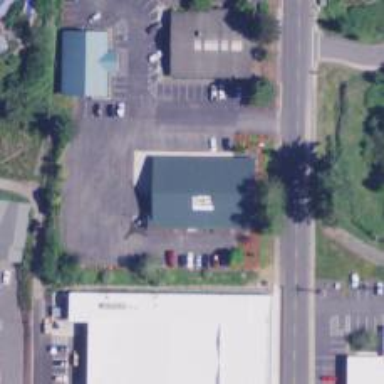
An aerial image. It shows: Healthcare clinic.